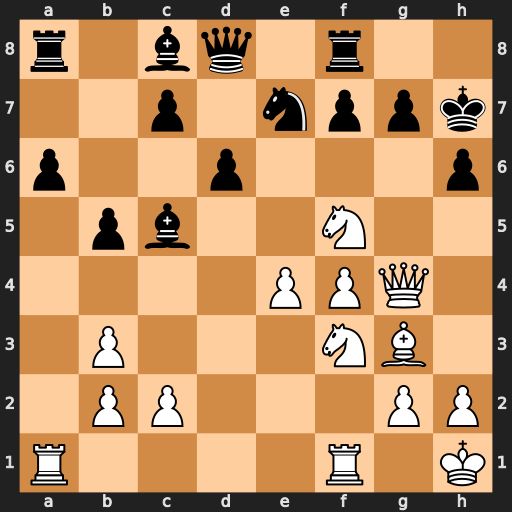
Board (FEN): r1bq1r2/2p1nppk/p2p3p/1pb2N2/4PPQ1/1P3NB1/1PP3PP/R4R1K
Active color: w
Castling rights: -
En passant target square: -
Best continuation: Qxg7#